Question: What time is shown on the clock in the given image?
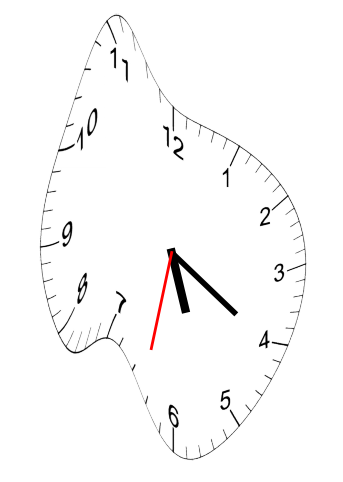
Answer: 05:20:32